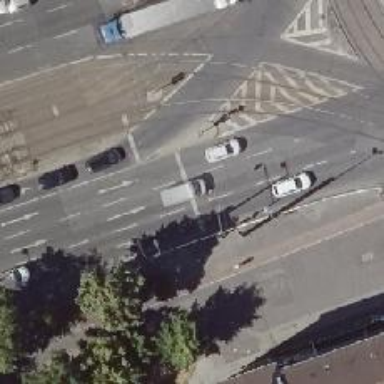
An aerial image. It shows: Road with traffic signals.